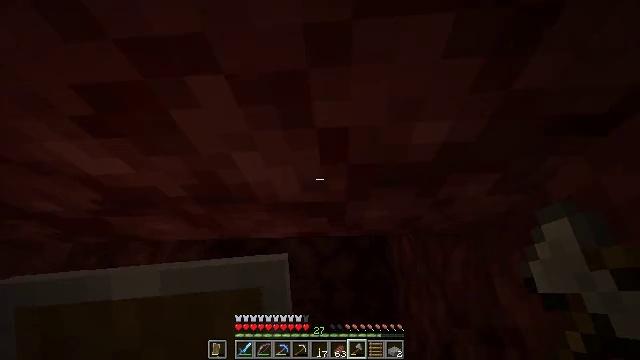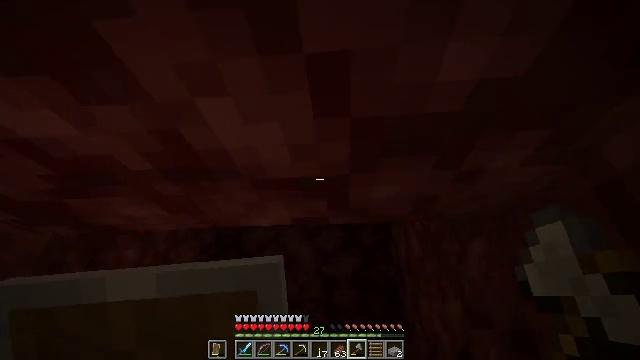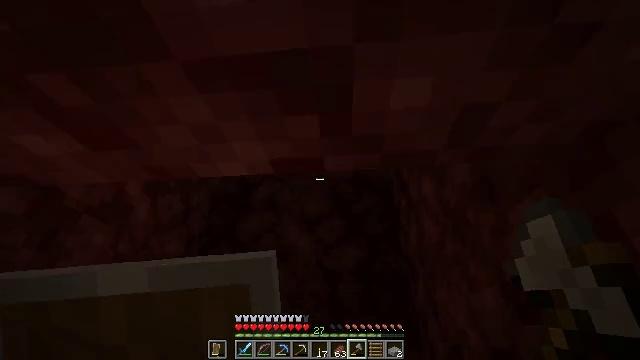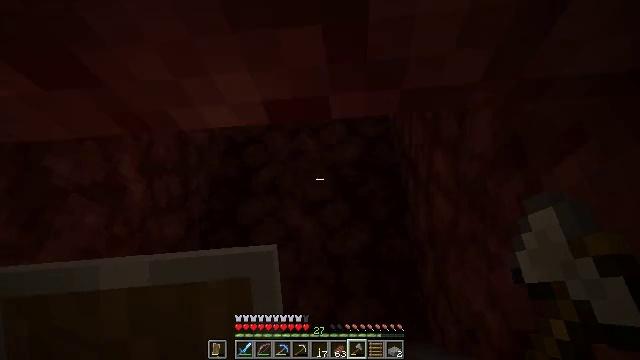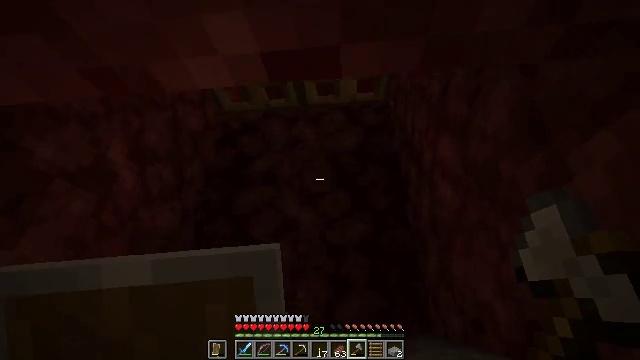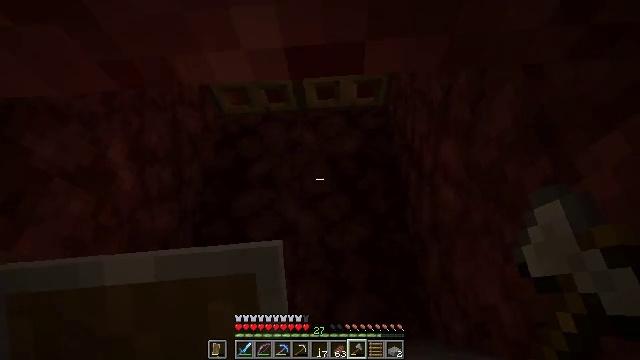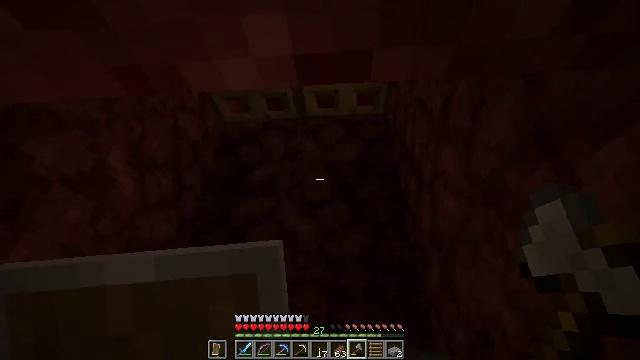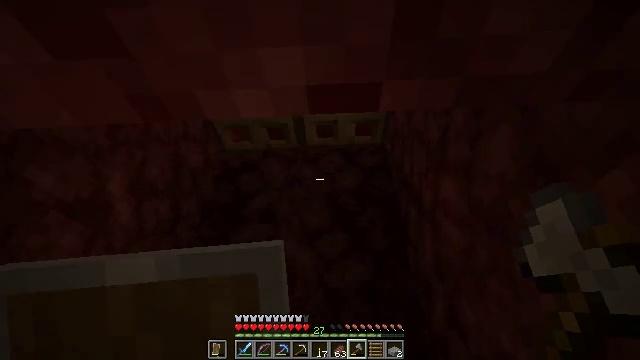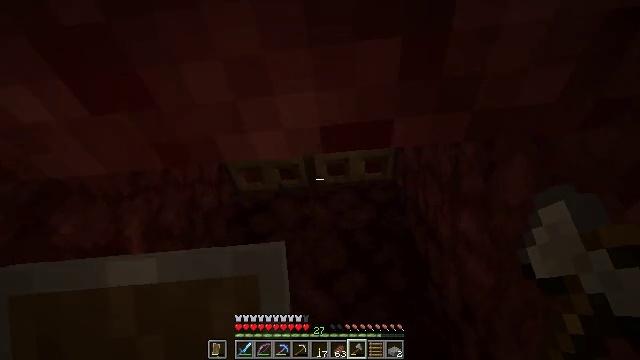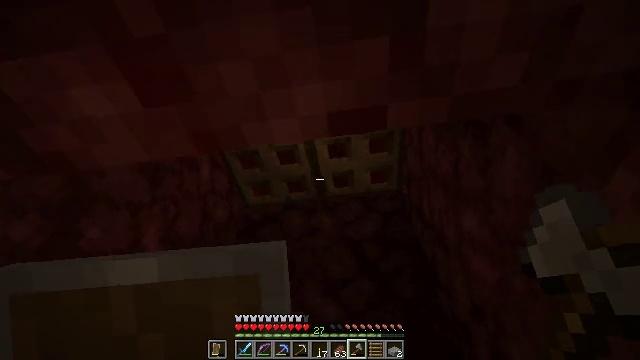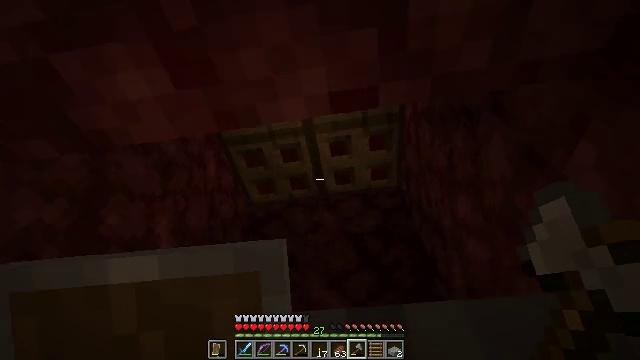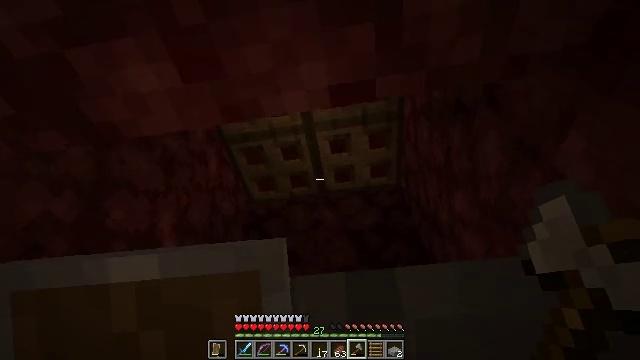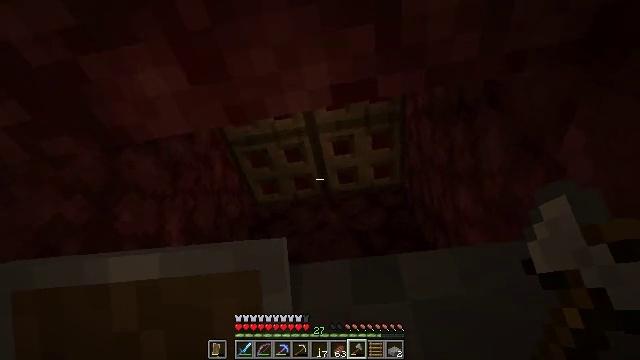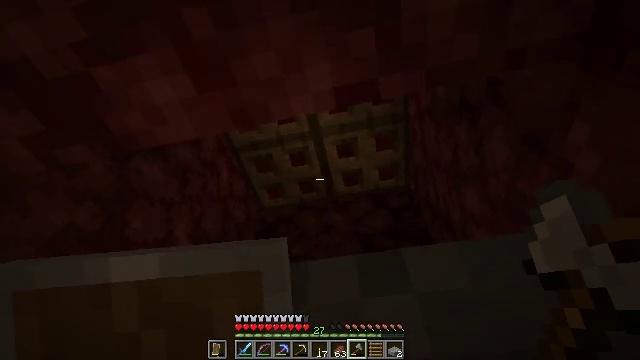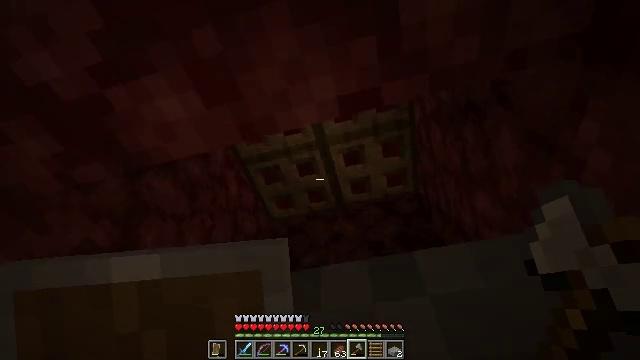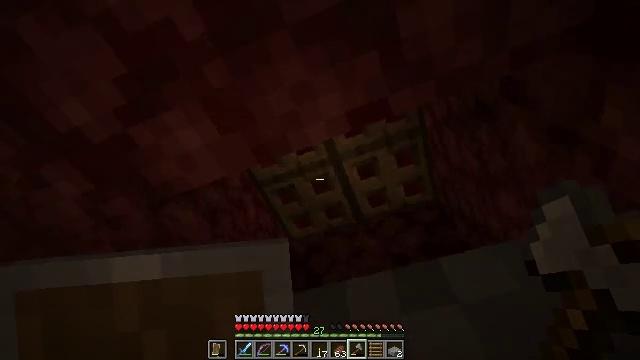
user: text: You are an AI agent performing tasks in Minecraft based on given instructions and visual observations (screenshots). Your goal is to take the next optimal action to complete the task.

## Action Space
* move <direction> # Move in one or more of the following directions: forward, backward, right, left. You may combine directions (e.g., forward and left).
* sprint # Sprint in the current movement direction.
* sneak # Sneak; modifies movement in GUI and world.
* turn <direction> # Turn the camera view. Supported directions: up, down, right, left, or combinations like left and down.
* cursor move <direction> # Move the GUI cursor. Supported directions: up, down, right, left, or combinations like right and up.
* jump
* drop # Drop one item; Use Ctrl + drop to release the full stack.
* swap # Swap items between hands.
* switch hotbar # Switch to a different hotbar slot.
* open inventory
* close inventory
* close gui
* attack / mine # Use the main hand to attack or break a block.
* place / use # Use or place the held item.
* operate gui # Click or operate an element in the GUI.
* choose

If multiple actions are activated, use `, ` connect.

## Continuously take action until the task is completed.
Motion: motion action
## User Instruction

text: Break the ladder to collect it.
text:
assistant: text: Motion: move forward
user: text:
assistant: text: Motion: move forward
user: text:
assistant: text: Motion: move forward, turn down
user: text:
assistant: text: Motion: move forward, turn down
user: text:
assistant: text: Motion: move forward, turn right and up
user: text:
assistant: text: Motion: move forward, turn up
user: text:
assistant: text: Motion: move forward, turn up
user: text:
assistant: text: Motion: sneak, turn left and up
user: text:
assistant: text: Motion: sneak, turn left and up
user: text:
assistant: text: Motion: sneak, turn up
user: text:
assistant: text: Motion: sneak
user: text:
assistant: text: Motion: sneak, turn left
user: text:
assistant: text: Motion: sneak, turn left
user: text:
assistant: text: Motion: sneak, turn left and up
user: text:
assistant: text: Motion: sneak, turn left and up
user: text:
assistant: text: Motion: sneak, turn left and up
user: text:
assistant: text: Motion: sneak, turn left and up
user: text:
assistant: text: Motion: sneak, turn left and up
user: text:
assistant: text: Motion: sneak, turn left and up
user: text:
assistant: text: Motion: sneak
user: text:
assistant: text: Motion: sneak, turn right and down
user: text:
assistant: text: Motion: sneak, turn right
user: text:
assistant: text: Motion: sneak, turn right and down
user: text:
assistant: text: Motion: sneak
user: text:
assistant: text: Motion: sneak
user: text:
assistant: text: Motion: sneak, use / place
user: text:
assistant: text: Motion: sneak, use / place
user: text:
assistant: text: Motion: sneak
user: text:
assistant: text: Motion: sneak
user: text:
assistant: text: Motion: sneak, turn right and down